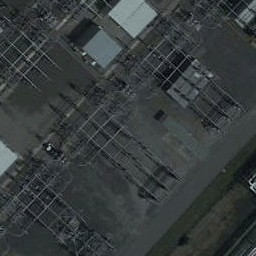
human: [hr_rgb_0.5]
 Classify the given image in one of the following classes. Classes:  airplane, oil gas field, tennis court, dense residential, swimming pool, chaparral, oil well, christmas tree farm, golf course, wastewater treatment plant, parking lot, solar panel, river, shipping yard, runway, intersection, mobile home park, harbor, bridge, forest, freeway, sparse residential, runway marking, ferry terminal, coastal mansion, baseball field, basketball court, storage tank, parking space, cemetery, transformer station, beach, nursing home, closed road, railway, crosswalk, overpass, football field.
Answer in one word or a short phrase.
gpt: transformer station